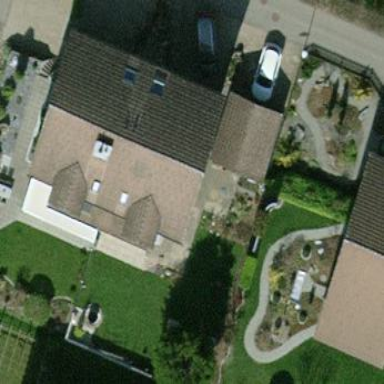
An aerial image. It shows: Semi-detached house.